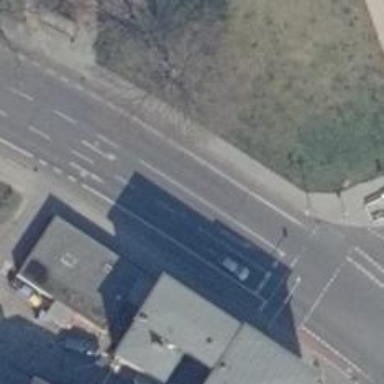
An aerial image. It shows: Secondary road with exclusive cycle lane on both sides. The road surface is asphalt.